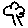
Label: tree